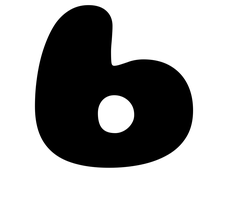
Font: Gluten_ExtraBold